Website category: auto
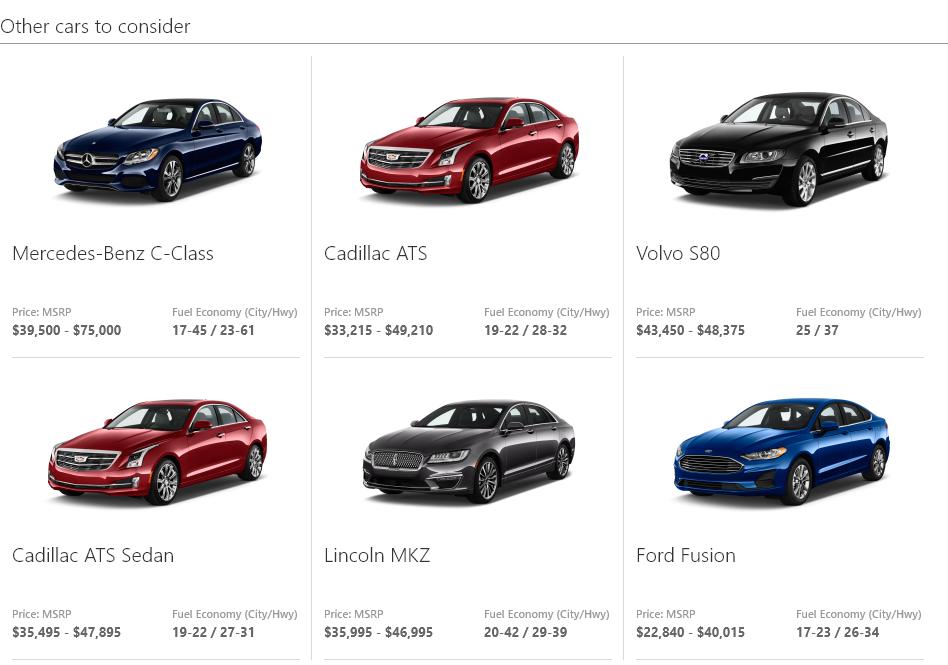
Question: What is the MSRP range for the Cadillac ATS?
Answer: $33,215 - $49,210

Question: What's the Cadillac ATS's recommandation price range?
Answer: $33,215 - $49,210

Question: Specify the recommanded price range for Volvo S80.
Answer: $43,450 - $48,375

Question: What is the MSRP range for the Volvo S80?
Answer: $43,450 - $48,375

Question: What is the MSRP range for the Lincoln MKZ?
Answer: $35,995 - $46,995

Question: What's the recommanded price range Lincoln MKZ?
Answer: $35,995 - $46,995

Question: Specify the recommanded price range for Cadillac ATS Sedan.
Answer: $35,495 - $47,895

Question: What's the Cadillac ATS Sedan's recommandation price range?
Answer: $35,495 - $47,895

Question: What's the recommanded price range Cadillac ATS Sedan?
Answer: $35,495 - $47,895

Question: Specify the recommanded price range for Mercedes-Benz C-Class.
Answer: $39,500 - $75,000

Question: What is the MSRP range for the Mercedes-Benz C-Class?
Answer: $39,500 - $75,000

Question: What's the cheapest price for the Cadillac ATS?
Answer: $33,215

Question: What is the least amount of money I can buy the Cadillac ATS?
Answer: $33,215

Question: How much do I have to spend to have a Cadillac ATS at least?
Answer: $33,215

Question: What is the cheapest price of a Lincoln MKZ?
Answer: $35,995

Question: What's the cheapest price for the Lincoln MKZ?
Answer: $35,995

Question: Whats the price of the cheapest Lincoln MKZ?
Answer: $35,995

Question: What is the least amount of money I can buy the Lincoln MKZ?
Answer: $35,995

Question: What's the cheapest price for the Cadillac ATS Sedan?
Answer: $35,495

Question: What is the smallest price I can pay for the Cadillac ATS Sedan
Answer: $35,495

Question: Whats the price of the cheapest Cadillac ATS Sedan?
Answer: $35,495

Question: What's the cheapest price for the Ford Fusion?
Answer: $22,840

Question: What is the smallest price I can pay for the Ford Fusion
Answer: $22,840

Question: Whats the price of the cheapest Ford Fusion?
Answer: $22,840

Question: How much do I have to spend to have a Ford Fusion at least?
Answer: $22,840

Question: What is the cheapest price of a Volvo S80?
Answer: $43,450

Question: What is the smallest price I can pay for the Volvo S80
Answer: $43,450

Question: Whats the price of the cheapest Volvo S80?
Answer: $43,450

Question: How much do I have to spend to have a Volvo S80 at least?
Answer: $43,450

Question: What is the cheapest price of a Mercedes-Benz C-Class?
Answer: $39,500

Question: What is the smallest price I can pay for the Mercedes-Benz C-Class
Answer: $39,500

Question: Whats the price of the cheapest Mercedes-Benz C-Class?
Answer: $39,500

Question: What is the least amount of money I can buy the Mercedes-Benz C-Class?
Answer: $39,500

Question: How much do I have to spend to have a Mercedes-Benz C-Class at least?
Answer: $39,500

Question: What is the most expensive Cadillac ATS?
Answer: $49,210

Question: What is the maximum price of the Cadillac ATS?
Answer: $49,210

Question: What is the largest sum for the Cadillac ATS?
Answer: $49,210

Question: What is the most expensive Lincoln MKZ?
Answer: $46,995

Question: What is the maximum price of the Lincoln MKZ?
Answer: $46,995

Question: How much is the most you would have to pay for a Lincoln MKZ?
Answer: $46,995

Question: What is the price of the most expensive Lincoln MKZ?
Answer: $46,995

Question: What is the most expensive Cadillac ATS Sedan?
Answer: $47,895

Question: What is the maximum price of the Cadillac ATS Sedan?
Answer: $47,895

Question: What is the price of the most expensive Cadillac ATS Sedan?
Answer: $47,895

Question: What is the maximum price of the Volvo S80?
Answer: $48,375

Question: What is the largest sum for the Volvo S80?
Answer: $48,375

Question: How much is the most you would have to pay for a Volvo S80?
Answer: $48,375

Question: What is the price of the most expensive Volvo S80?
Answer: $48,375

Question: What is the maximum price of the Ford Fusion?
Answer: $40,015

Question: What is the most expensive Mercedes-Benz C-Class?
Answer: $75,000

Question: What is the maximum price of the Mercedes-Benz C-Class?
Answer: $75,000

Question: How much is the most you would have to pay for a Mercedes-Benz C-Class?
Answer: $75,000

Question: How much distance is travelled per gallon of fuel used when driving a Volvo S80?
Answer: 25 / 37

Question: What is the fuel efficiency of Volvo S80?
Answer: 25 / 37

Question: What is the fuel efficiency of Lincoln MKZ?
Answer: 20-42 / 29-39

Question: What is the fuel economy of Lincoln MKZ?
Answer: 20-42 / 29-39

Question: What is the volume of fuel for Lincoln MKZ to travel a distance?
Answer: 20-42 / 29-39

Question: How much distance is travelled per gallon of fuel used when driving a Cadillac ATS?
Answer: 19-22 / 28-32

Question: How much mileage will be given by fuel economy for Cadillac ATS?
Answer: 19-22 / 28-32

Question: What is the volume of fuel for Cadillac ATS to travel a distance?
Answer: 19-22 / 28-32

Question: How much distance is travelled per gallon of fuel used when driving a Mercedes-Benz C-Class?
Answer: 17-45 / 23-61

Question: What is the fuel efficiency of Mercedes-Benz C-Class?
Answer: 17-45 / 23-61

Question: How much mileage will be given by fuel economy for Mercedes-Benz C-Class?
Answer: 17-45 / 23-61

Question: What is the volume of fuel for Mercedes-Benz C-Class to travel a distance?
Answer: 17-45 / 23-61